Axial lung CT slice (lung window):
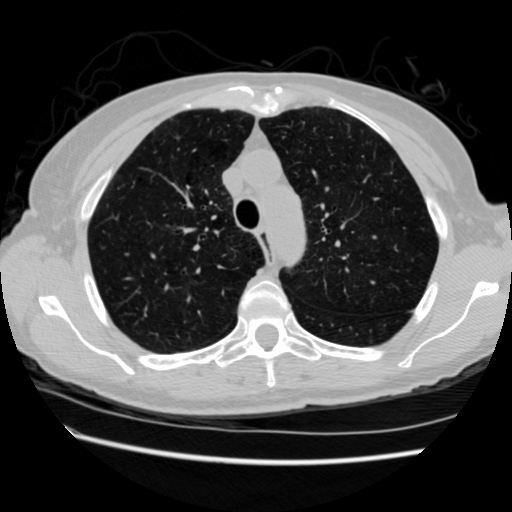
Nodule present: no